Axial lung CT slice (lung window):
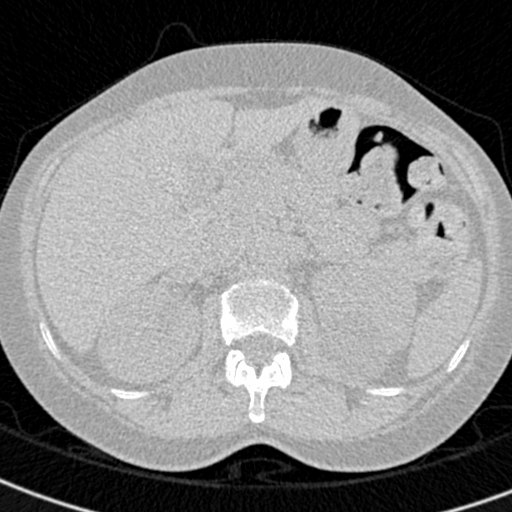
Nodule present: no